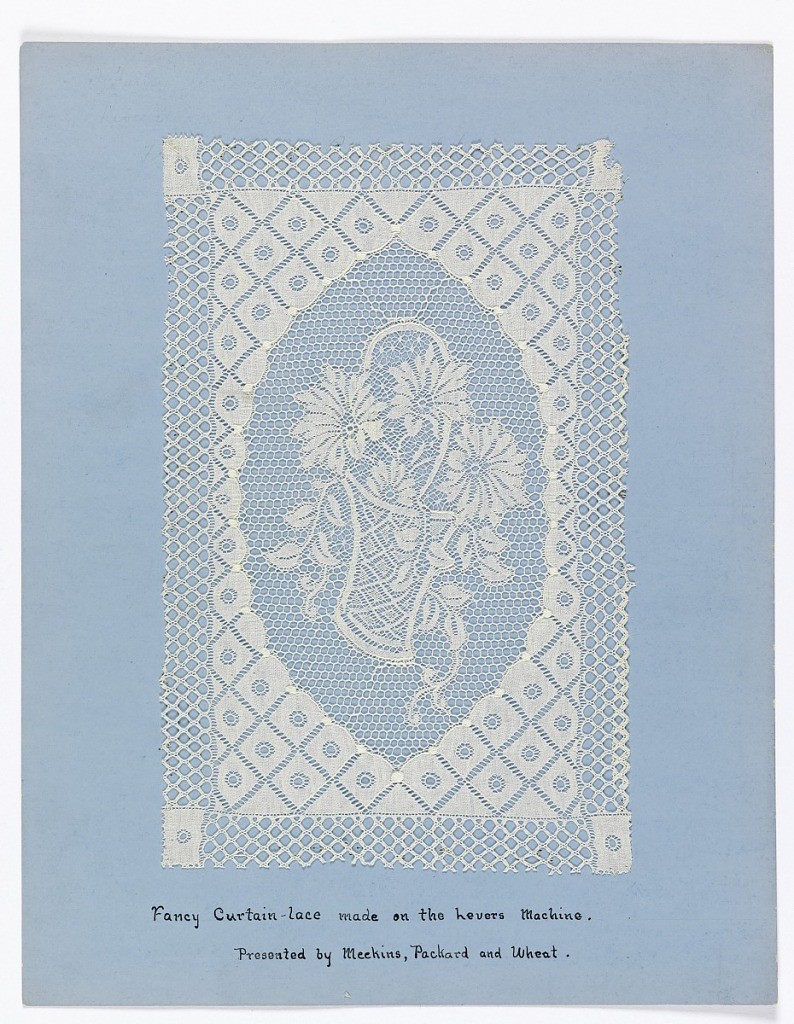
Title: Sample book page
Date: ca. 1910
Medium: cardboard, linen Technique: Levers Machine
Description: Samples of machine-made openwork and several examples of hand made lace mounted on boards. They imitate hand-embroidered net, crochet, or needlepoint.  All are floral patterns plus a few of early 1920's geometric style.
"Embroidered net" produced by the Schiffli Machine.